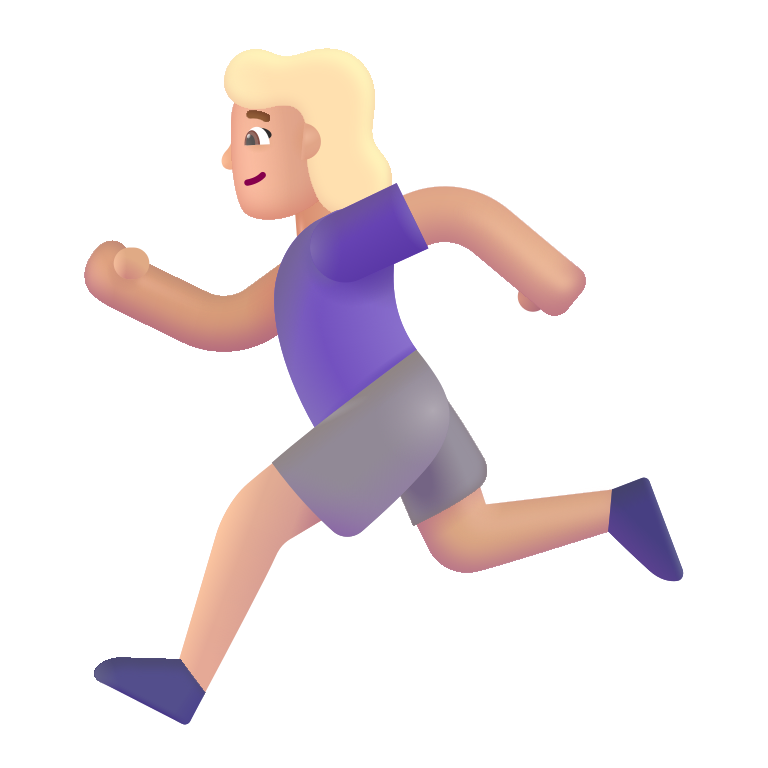
woman running color  light